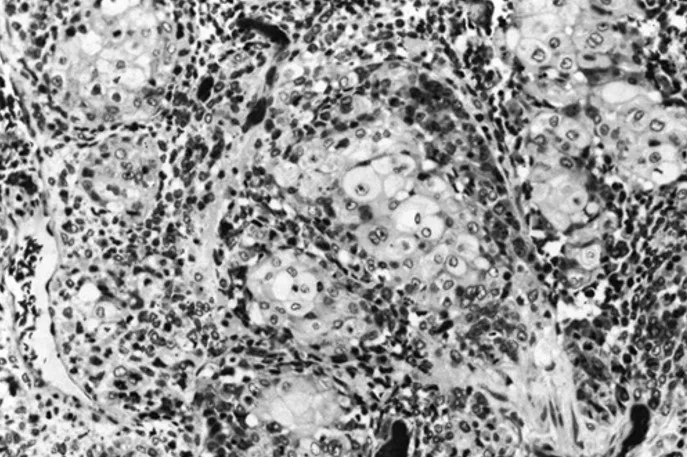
Primary squamous cell carcinoma of endometrium.
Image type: pathology (h&e)